Question: Here is the screen shot of Youtube Application that we see in tablets.

I like this animation very much and want to try it in my application. So, I want to know about it. Can anyone tell me about it. What this animation is called and where I can find some knowledge and guide/tutorial for this?
Secondly what control is used in here? I have few things in my mind e.g. Gallery, GridView etc. Kindly share your knowledge.
Any help is much appreciated.
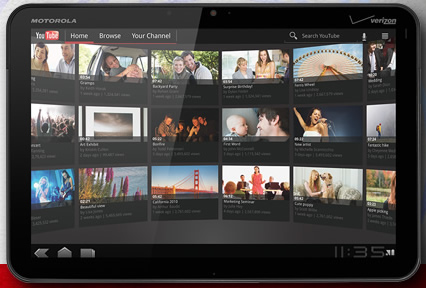
Answer: YouTube uses a custom component we call the "carousel," written in Renderscript.